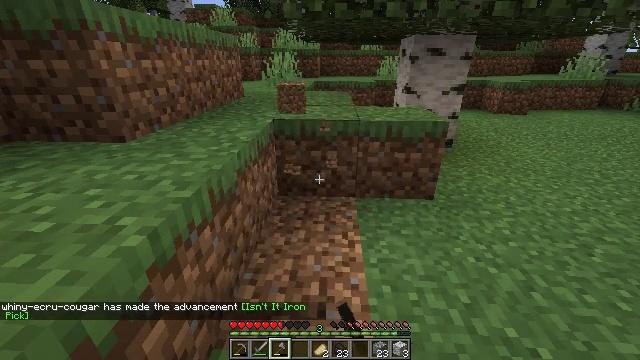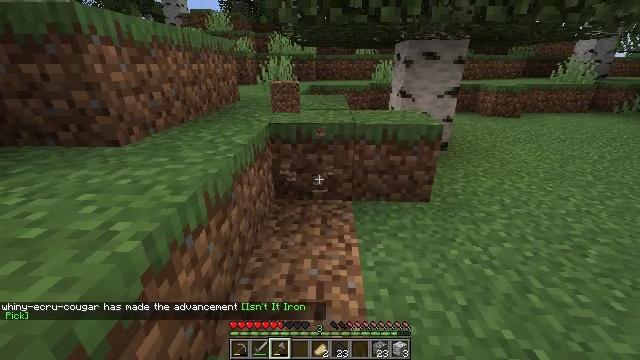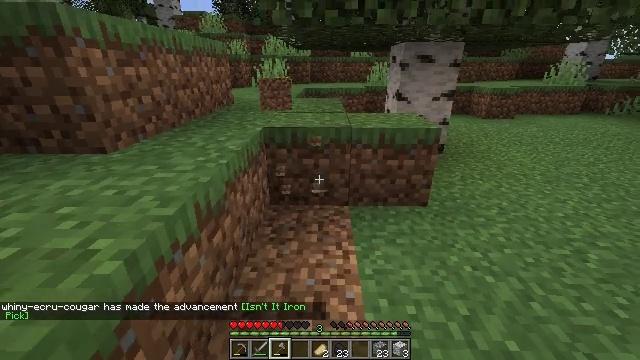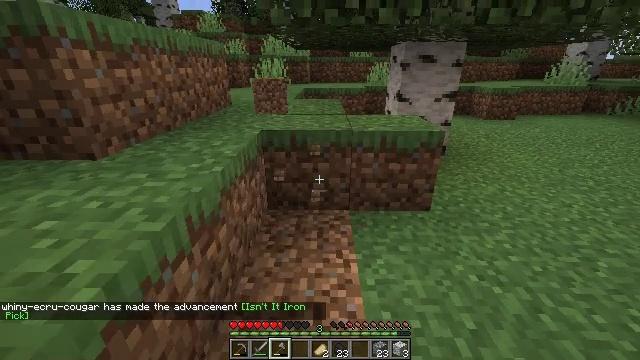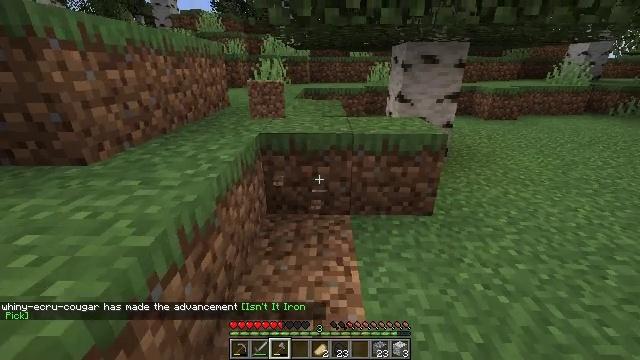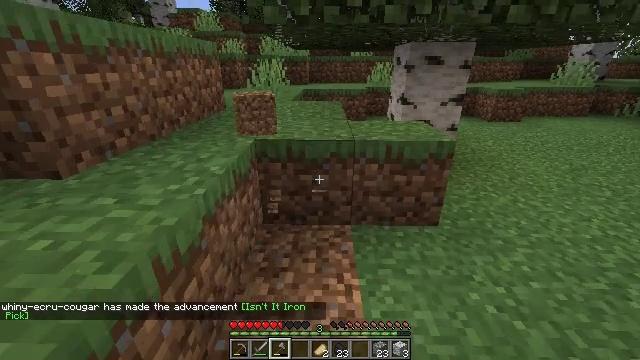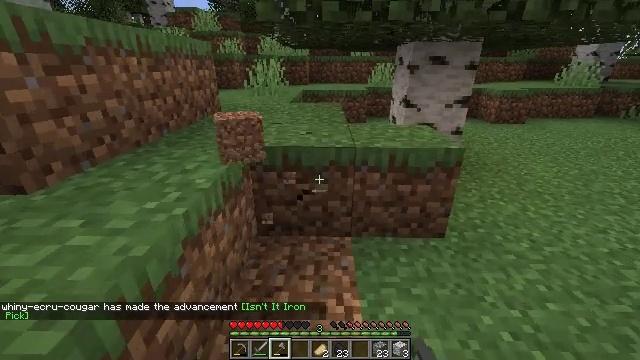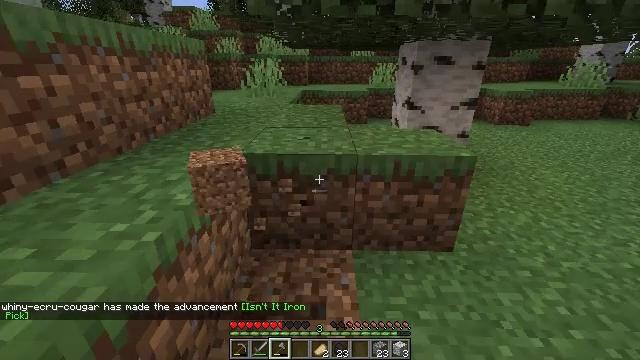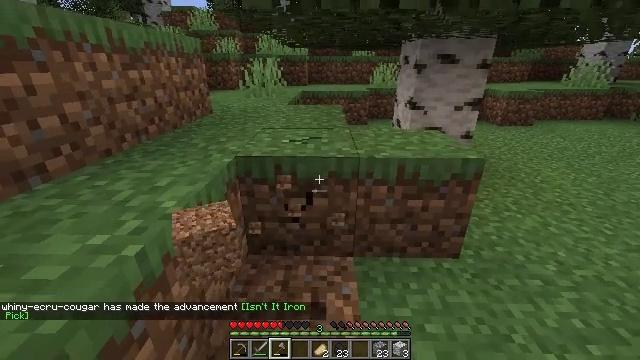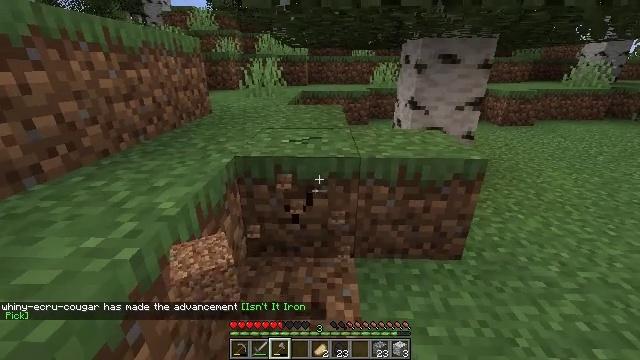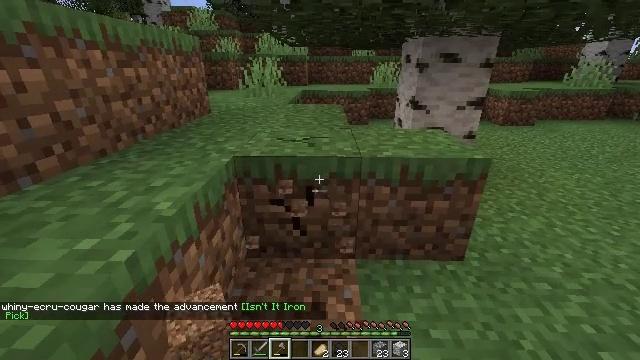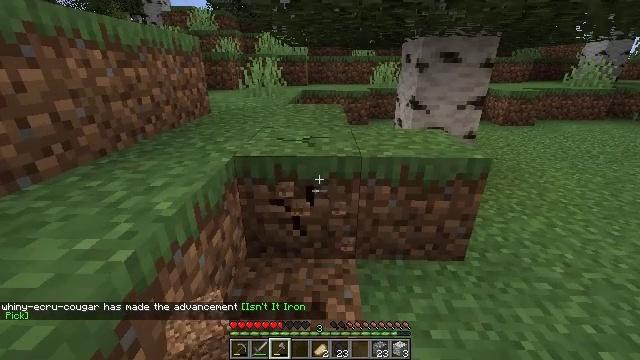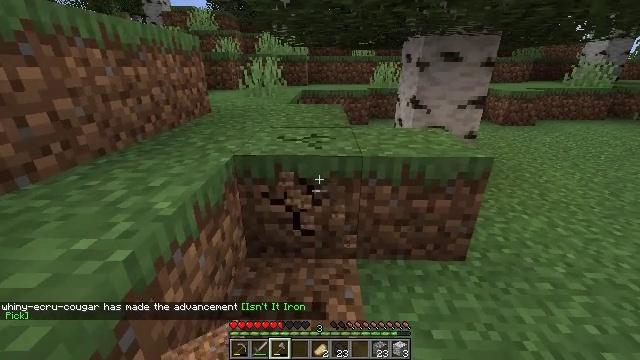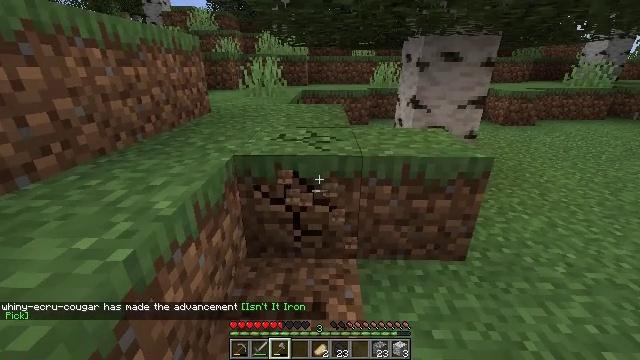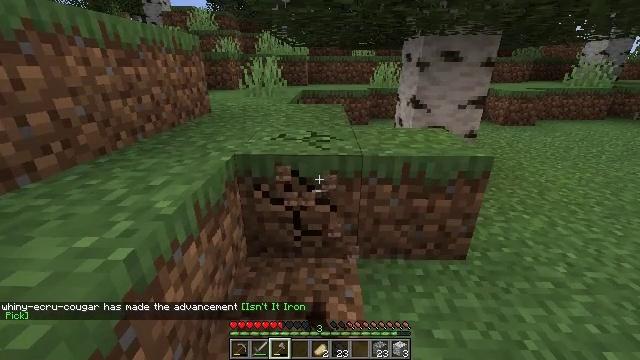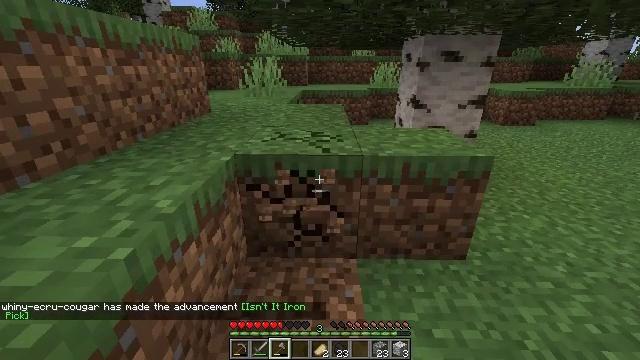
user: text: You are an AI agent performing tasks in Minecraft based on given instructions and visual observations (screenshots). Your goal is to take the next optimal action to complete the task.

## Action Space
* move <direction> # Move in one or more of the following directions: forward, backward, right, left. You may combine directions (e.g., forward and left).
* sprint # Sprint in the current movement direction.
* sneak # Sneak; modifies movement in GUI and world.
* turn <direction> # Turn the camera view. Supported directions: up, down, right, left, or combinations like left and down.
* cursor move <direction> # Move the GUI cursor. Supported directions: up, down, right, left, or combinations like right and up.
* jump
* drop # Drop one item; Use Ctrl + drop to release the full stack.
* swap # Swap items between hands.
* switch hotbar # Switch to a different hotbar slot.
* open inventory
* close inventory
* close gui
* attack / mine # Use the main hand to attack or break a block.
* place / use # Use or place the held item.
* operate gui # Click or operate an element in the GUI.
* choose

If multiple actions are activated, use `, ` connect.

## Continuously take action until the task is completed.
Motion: motion action
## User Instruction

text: Break the grass block.
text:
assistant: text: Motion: no_op
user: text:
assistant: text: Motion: move forward, turn right
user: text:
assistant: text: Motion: move forward
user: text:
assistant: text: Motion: move forward
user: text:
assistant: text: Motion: move forward, attack / mine
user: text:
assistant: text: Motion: move forward, attack / mine
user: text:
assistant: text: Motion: attack / mine
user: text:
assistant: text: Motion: attack / mine
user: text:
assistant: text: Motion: attack / mine
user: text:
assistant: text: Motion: attack / mine
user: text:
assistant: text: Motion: attack / mine
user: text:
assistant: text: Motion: attack / mine
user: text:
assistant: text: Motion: attack / mine
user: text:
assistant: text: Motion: attack / mine
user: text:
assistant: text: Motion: attack / mine
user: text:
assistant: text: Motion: attack / mine
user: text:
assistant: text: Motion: attack / mine
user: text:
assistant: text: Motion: attack / mine
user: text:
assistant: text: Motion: attack / mine
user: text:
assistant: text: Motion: attack / mine
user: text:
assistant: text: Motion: attack / mine
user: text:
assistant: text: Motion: attack / mine
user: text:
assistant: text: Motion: attack / mine
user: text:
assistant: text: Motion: attack / mine
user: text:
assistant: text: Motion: attack / mine
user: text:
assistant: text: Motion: attack / mine
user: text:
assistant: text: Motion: attack / mine
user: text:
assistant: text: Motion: attack / mine
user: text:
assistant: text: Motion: turn right, attack / mine
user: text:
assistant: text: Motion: turn right